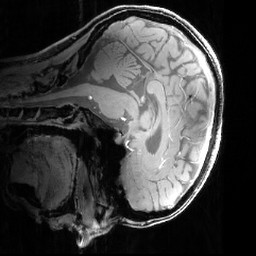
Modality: T1w
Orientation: sagittal
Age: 28
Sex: female
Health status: healthy
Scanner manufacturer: siemens
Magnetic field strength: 7 T
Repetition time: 4.3 s
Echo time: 0.00227 s